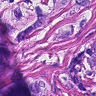
Metastatic tissue present: yes